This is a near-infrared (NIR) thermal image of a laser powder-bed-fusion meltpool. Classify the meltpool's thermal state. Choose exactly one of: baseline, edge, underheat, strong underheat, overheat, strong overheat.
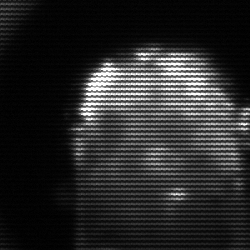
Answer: baseline